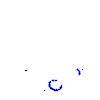
Particle: proton